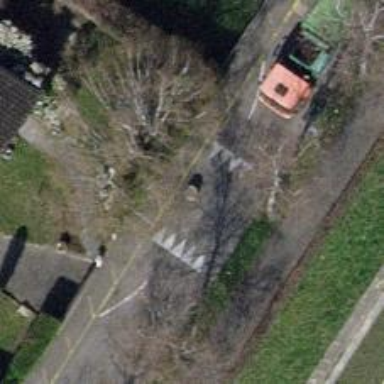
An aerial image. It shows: Block barrier.